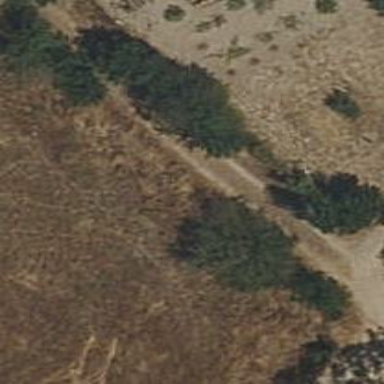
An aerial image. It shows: Dirt track road.